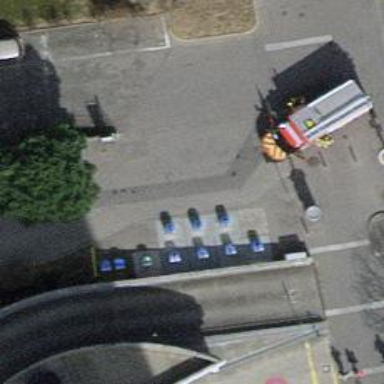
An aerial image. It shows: Recycling container for green waste at recycling facility.